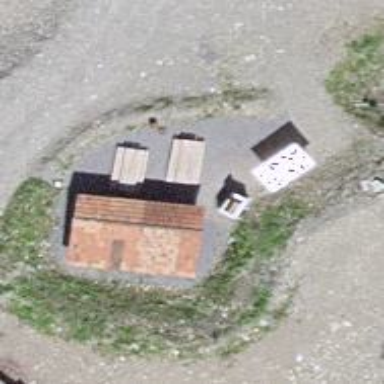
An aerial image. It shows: Bench for seating.